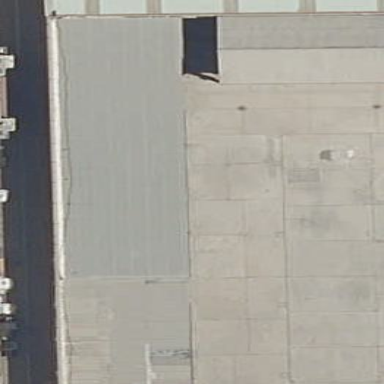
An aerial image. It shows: Industrial building.